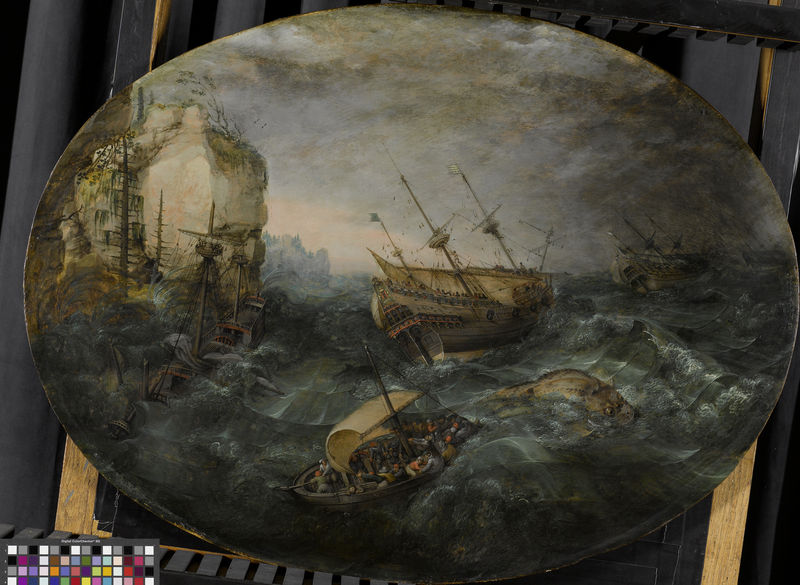
Titel: Schipbreuk op een rotsachtige kust
Künstler: Adam Willaerts
Standort: Amsterdam
Institution: Rijksmuseum
Schlagwörter: berg, gemälde, meer, wasser, malerei, gewässer, oval, küste, schiff, segel, welle, wellen, mast, segelschiff, fels, seenot, sturm, unwetter, steilküste, wal, marine, ungeheuer, restaurierung, seeungeheuer, tafelmalerei, sdd\